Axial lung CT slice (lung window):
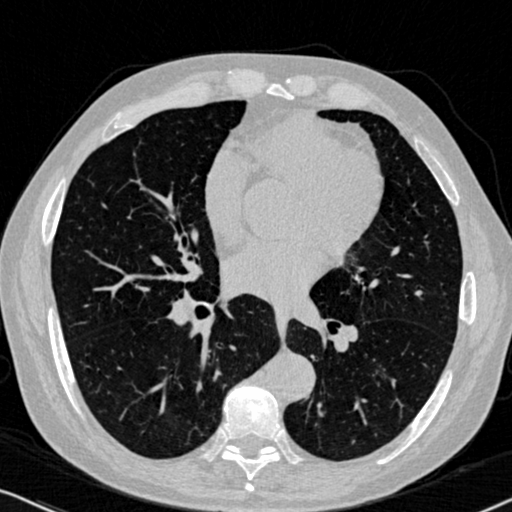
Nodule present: no